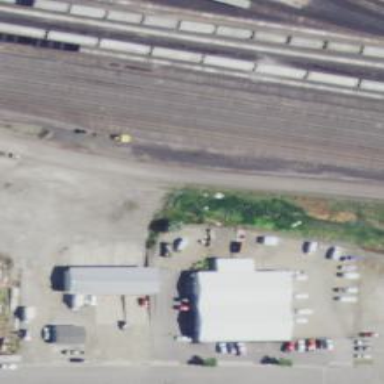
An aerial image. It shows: Railway siding for service.